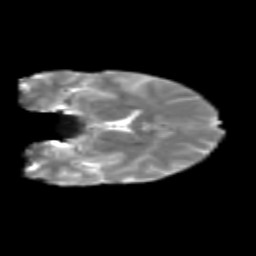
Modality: T2w
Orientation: coronal
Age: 30
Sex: female
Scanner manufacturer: siemens
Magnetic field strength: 3 T
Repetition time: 1.8 s
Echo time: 0.07 s